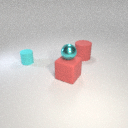
large red rubber cube below small cyan metal sphere